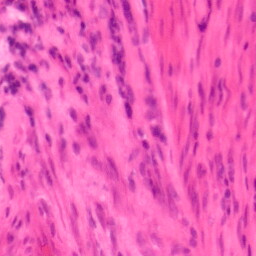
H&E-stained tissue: Colon